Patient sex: F
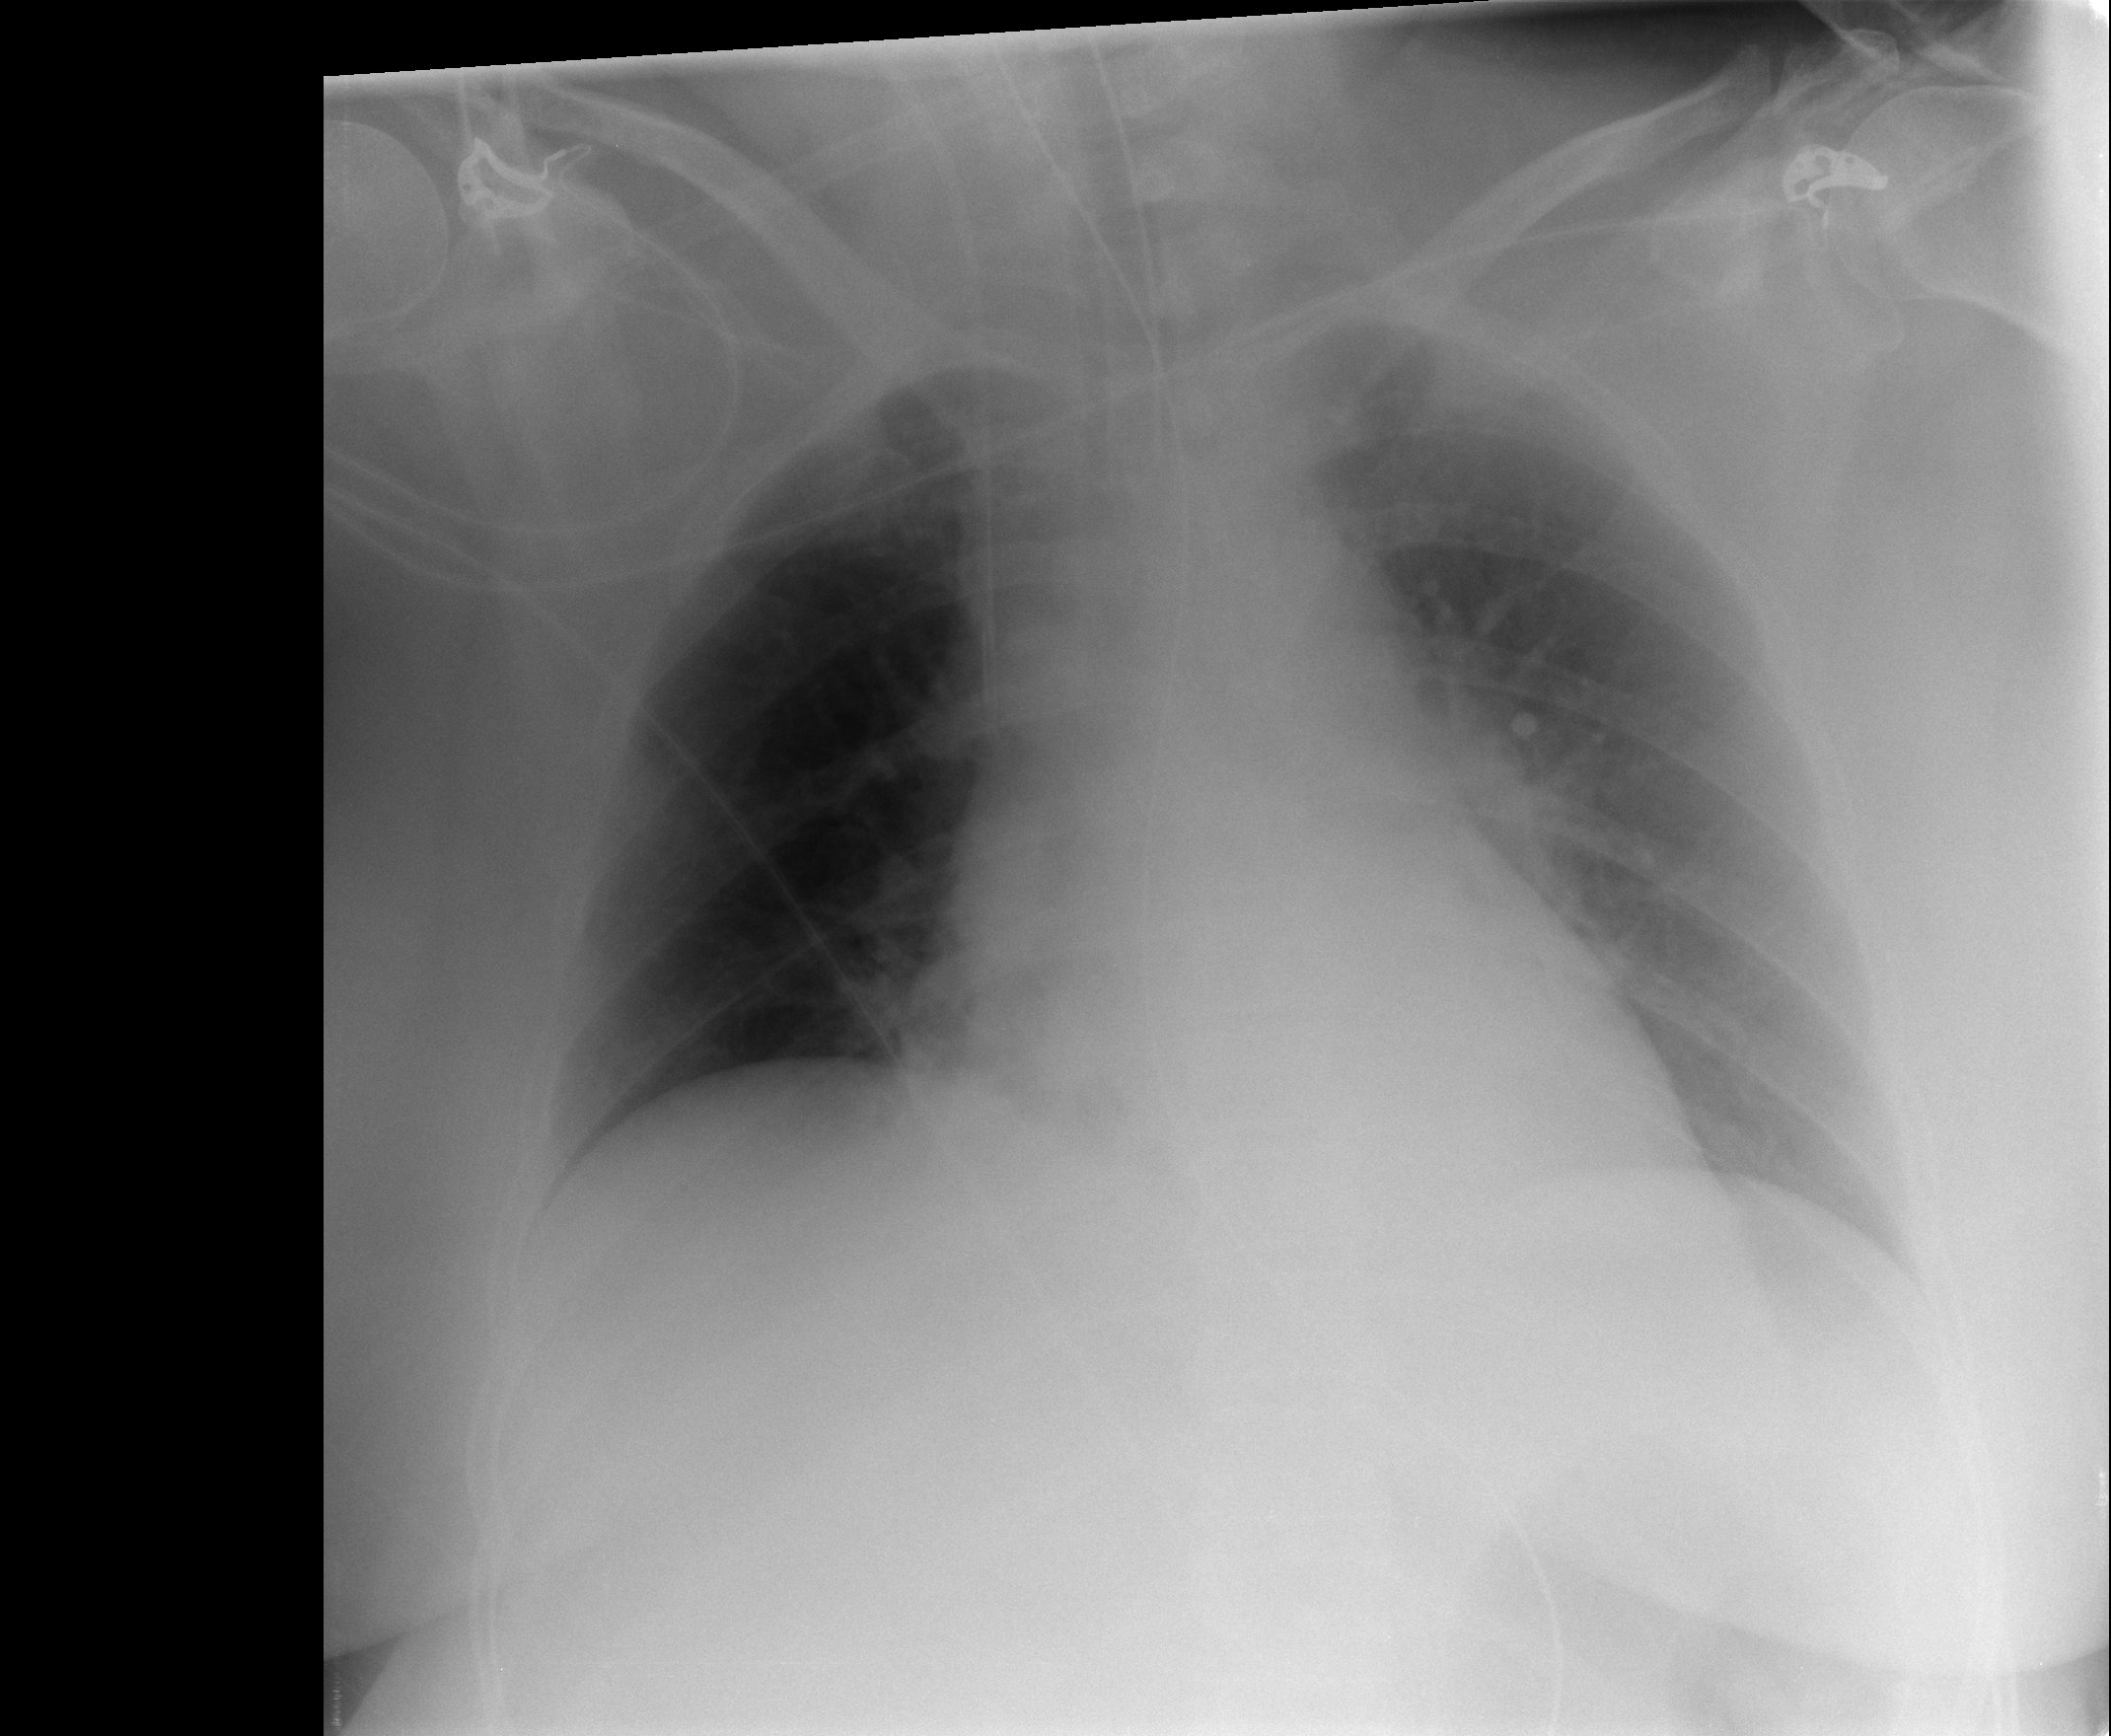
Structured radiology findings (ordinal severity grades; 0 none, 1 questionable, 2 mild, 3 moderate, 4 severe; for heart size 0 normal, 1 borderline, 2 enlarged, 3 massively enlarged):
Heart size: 2
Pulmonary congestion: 2
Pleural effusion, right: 0
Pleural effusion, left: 0
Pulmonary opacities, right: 0
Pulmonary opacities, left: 0
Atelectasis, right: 0
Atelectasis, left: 0